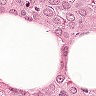
Metastatic tissue present: no